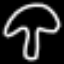
Label: mushroom